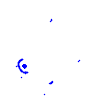
Particle: pion